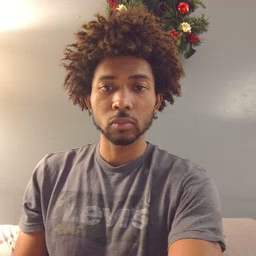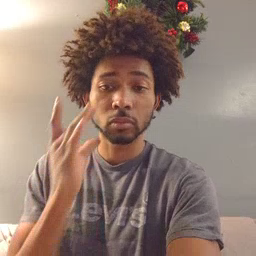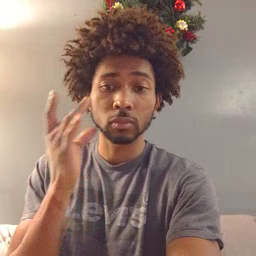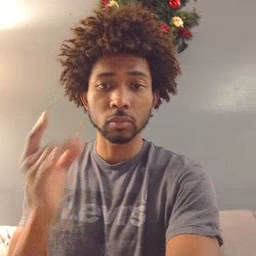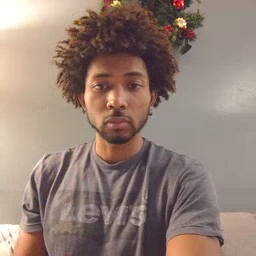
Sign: kitty